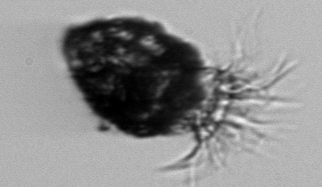
Label: Stenosemella_pacifica